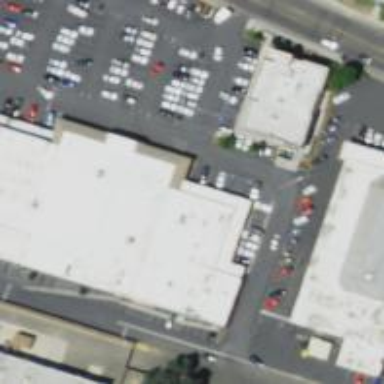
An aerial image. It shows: Post office.